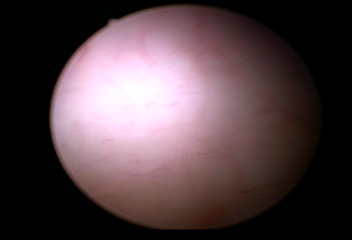
Modality: WLC
Class: Normal mucosa
Bladder cancer association: No